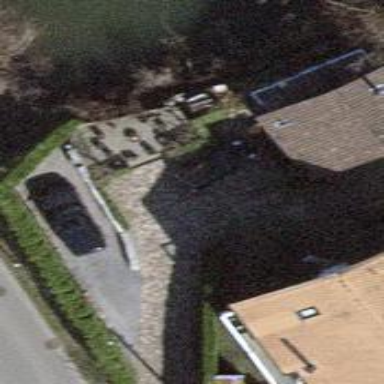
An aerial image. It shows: Driveway with sett surface.